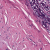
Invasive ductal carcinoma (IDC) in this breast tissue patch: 0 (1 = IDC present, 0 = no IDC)